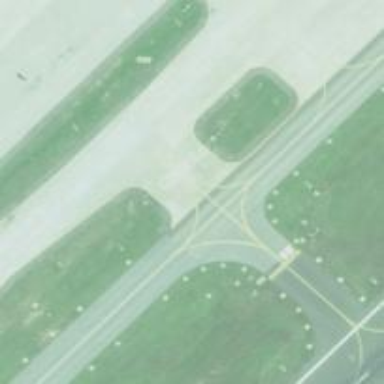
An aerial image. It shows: View of taxiway at the airport.